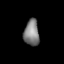
Tissue: lung
Cell type: Epithelial cells
Senescence score: 0.1837
Nuclear area (px): 393
Mean DAPI intensity: 125.466